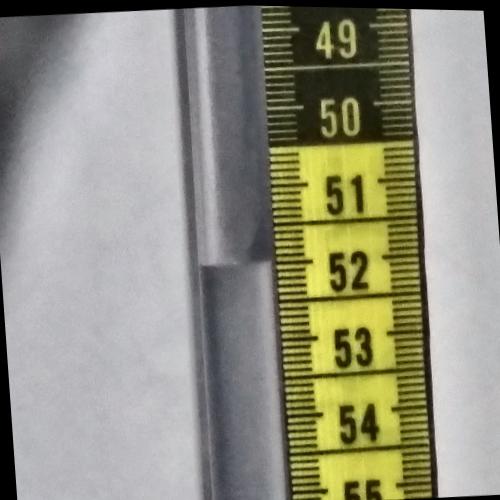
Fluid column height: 52.0 cm